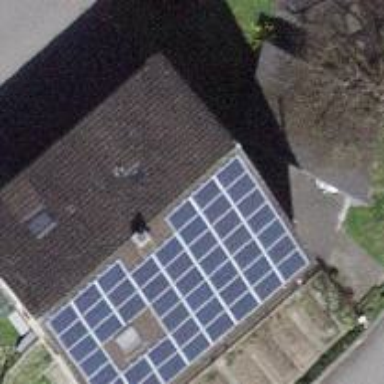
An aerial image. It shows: Solar power generator with photovoltaic panels.